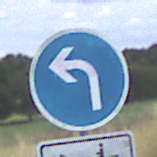
Verkehrszeichen: VorgeschriebeneFahrtrichtungLinks
Zusatzzeichen unten: MehrspurigeFahrzeugeFrei9
Umgebung: Outdoor, Nature
Tageszeit: Midday
Wetter: PartlyCloudy
Licht: Natural
Jahreszeit: NotSpecified
Kontrast: HighContrast